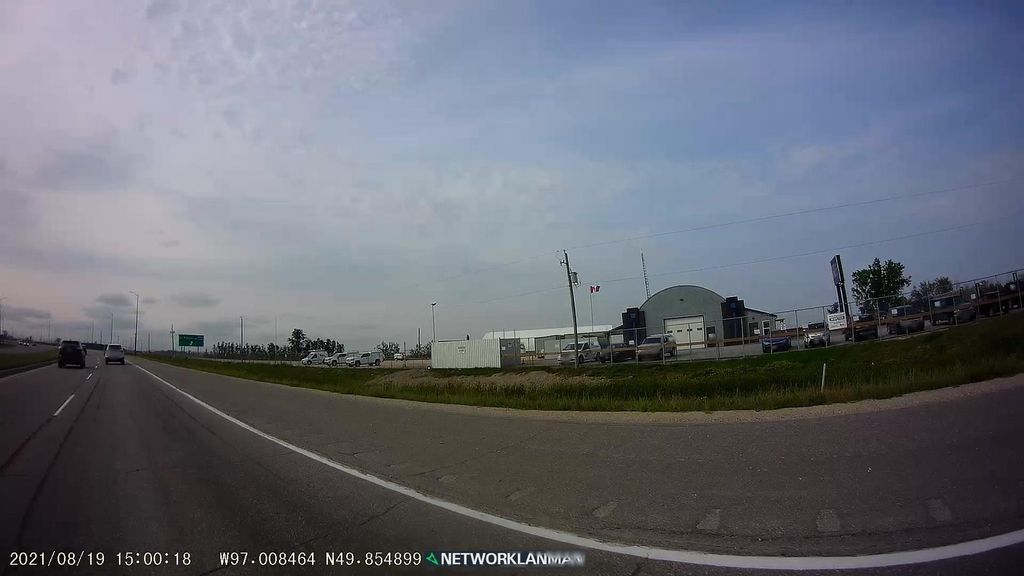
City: winnipeg